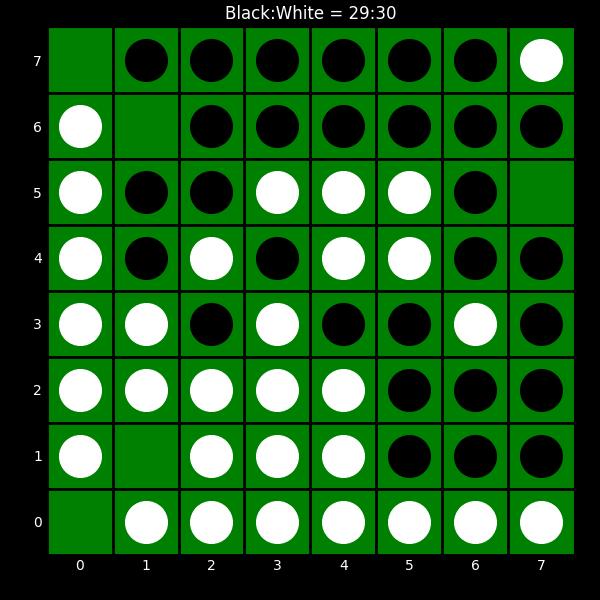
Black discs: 29
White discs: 30